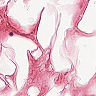
Metastatic tissue present: no